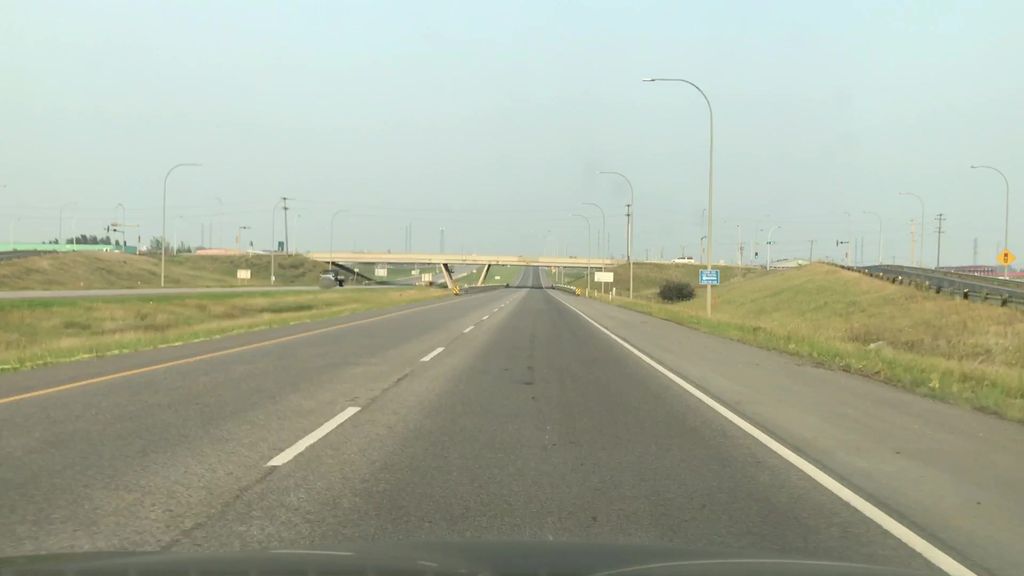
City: edmonton